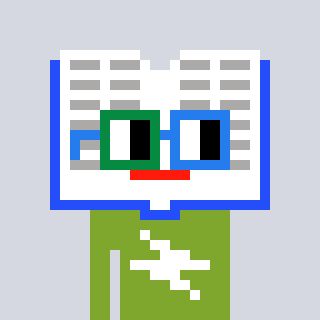
a pixel art character with square green and blue glasses, a dictionary-shaped head and a slimegreen-colored body on a cool background